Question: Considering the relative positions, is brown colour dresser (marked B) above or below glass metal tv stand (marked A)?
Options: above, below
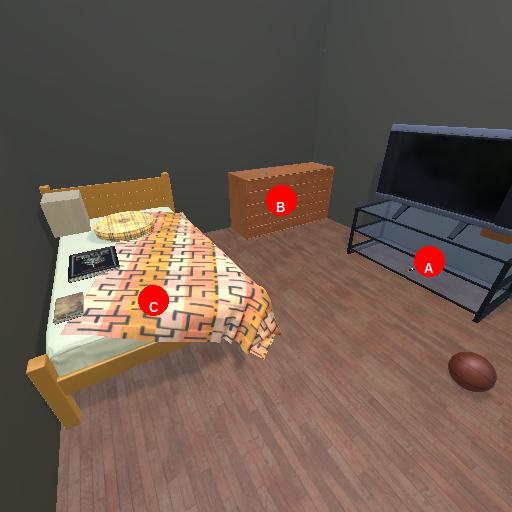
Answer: above